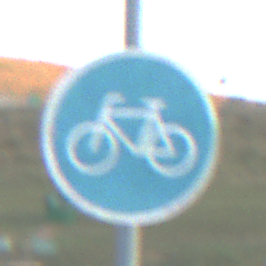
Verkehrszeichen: Radweg
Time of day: SunriseSunset
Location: Outdoor (RoadRail)
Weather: PartlyCloudy
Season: NotSpecified
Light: Natural